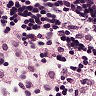
Metastatic tissue present: no